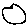
Label: circle